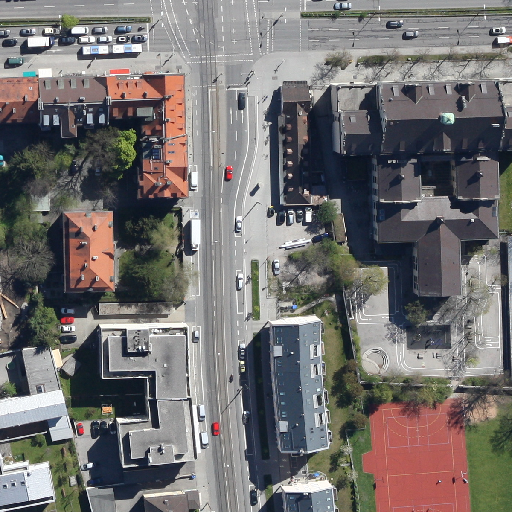
Referring expression: vehicle